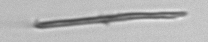
Label: fiber